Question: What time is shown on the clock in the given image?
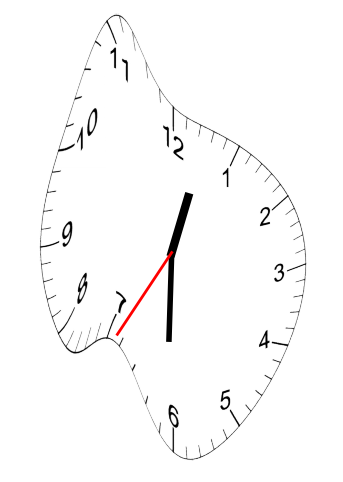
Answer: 12:30:35